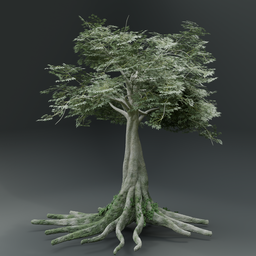
Label: nature